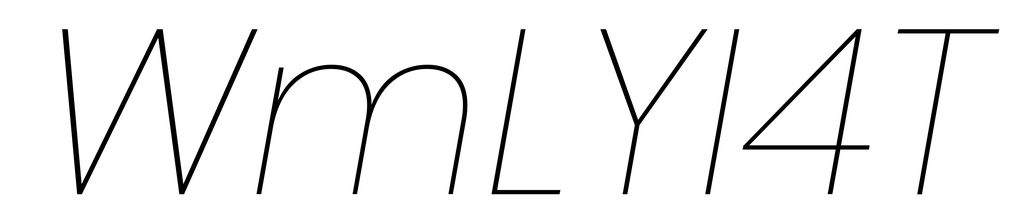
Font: Poppins-ThinItalic